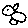
Label: bird